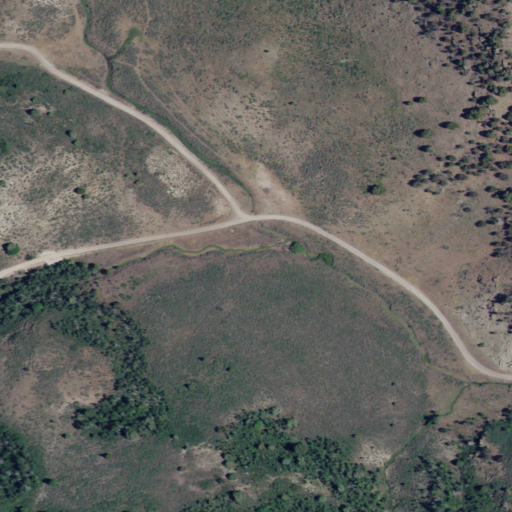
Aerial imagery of valley in Idaho named Right Fork Dry Canyon containing only shrub